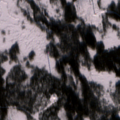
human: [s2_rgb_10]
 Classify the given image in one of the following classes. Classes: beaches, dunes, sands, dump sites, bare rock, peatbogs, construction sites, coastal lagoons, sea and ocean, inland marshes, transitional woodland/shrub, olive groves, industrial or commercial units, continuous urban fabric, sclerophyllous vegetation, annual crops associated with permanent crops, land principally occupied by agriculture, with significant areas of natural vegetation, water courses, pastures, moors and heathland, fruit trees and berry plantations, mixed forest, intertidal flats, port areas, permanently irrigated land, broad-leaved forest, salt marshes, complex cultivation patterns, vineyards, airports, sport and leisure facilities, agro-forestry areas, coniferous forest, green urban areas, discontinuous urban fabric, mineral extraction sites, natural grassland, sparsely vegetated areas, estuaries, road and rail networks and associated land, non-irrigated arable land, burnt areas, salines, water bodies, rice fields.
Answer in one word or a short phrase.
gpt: coniferous forest, mixed forest, peatbogs